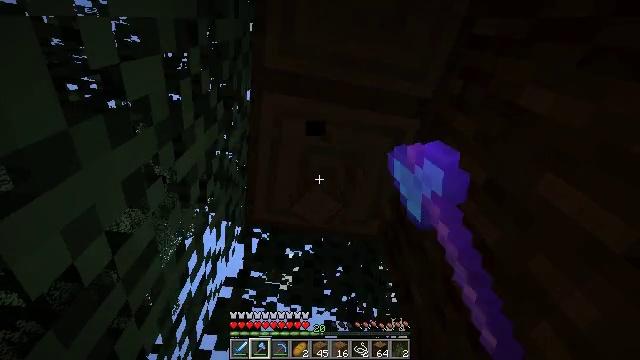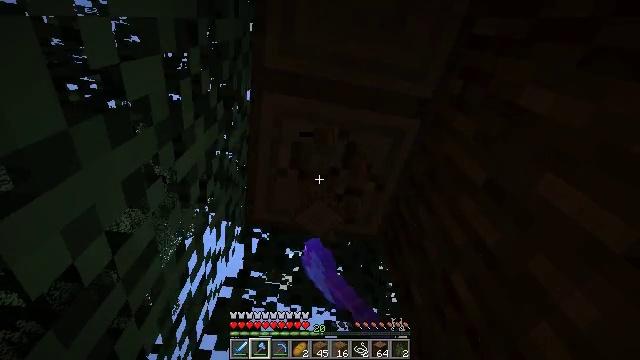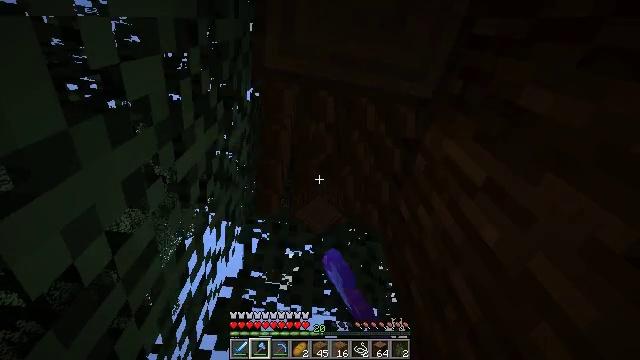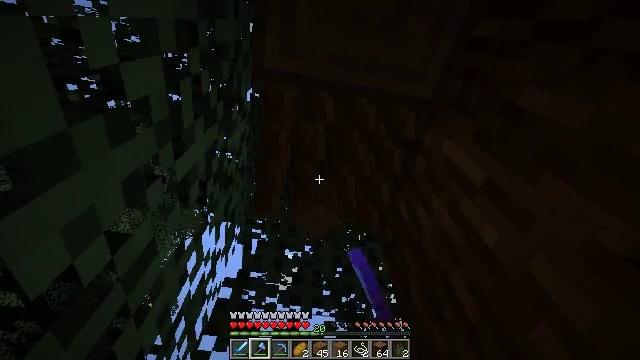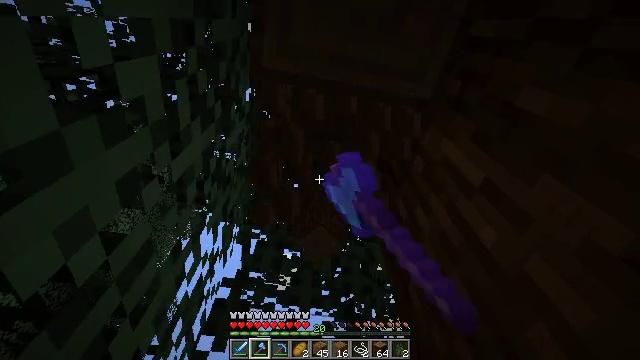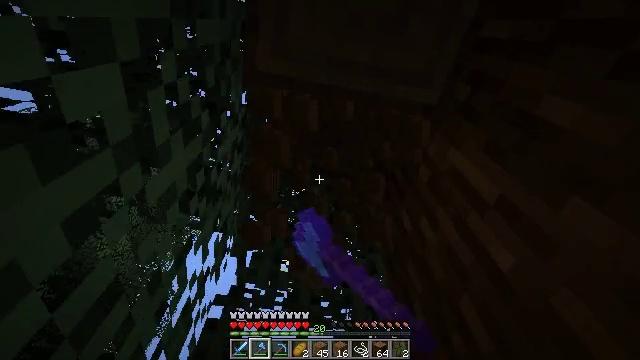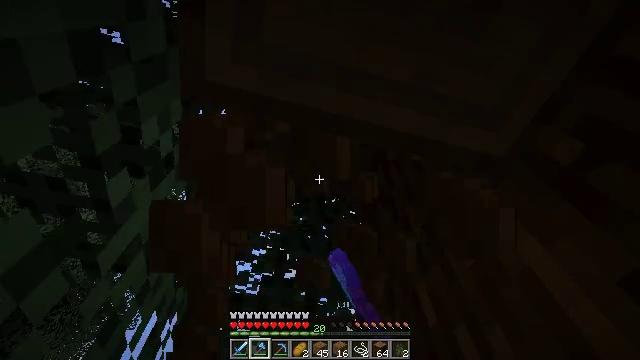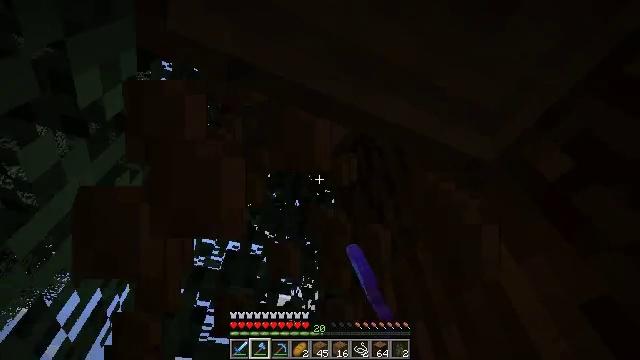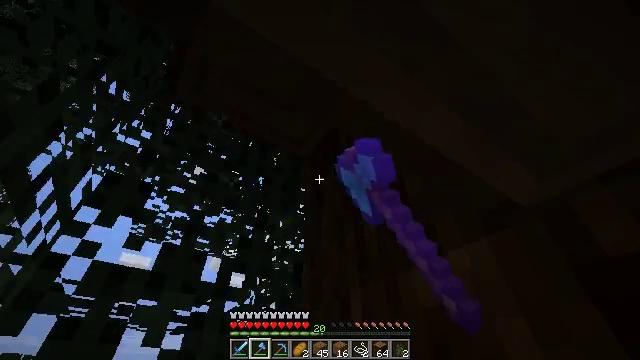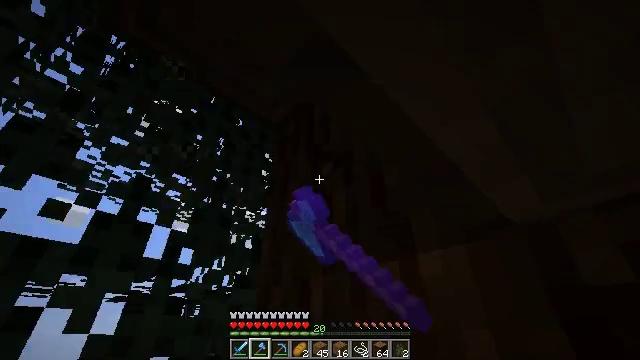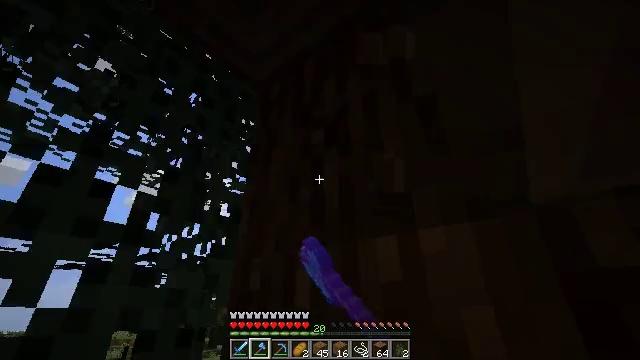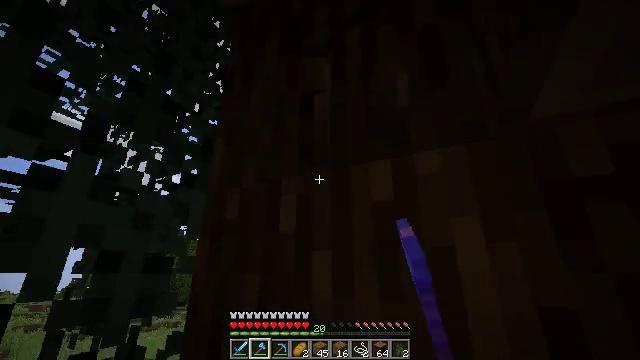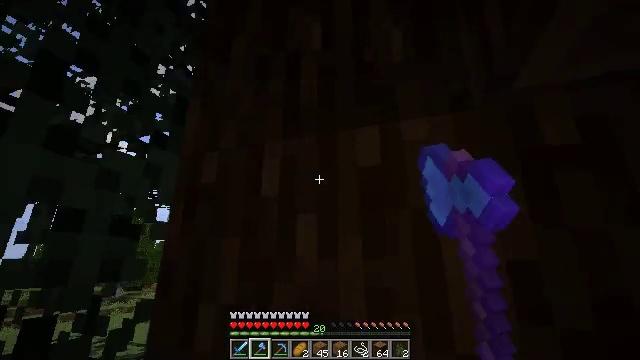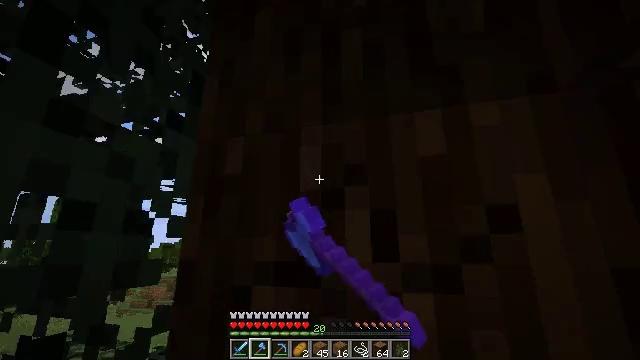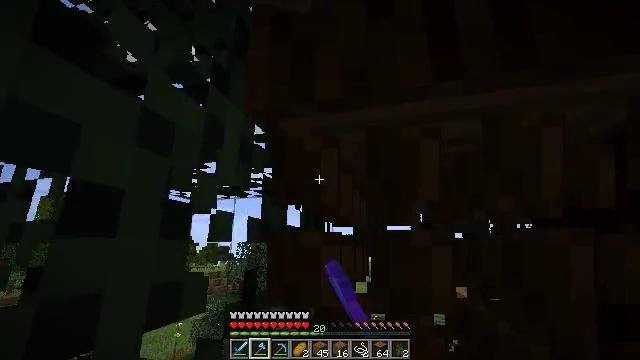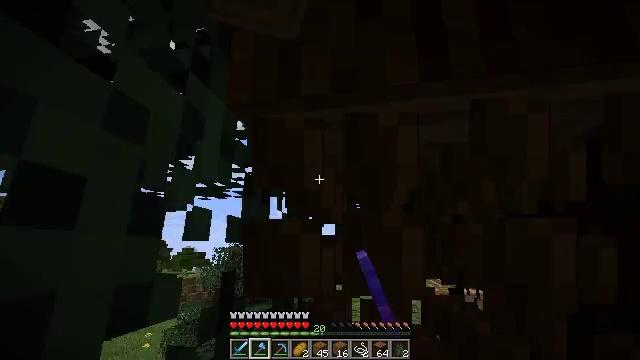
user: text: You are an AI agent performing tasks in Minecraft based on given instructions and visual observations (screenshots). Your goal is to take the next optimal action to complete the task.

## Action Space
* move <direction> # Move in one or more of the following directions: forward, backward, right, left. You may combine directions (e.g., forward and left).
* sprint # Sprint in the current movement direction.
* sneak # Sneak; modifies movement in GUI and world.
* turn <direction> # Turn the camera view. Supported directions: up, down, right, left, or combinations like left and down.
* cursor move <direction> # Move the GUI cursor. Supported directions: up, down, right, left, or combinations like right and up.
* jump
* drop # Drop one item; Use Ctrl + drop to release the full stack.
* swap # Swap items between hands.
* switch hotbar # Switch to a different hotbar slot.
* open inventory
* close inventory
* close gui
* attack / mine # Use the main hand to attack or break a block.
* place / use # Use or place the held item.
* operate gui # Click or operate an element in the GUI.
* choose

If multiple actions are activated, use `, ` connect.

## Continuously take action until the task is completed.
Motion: motion action
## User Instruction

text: Collect spruce log for building materials.
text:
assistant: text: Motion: attack / mine
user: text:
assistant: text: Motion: attack / mine
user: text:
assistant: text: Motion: attack / mine
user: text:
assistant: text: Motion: move forward, attack / mine
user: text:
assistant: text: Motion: move forward and move left, attack / mine, jump
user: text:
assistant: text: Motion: move forward and move left, turn right and down, attack / mine, jump
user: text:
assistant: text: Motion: move forward and move left, turn right and down, attack / mine, jump
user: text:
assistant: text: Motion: move forward and move left, turn right and down, attack / mine
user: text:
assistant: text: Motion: move forward and move left, turn right and down, attack / mine
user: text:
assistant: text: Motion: move forward and move left, turn right and down, attack / mine
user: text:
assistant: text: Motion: move forward and move left, turn right and down, attack / mine
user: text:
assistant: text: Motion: move forward and move left, turn right and down, attack / mine
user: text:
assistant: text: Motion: move forward and move left, turn right and down, attack / mine
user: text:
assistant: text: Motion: move forward and move left, turn right, attack / mine
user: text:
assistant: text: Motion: move left, turn right and up, attack / mine
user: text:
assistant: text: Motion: turn right and up, attack / mine
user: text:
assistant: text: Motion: turn right and up, attack / mine
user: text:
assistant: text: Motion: turn right and up, attack / mine
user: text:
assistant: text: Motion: turn right and up, attack / mine
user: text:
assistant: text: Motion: turn right and up, attack / mine
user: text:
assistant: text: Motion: turn right and up, attack / mine
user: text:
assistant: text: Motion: turn up, attack / mine
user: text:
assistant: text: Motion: turn up, attack / mine
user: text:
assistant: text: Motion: turn up, attack / mine
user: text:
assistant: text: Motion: turn up, attack / mine
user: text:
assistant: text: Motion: turn left and up, attack / mine
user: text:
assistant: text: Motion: turn up, attack / mine
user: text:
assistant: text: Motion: attack / mine
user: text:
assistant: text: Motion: attack / mine
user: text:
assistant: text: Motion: turn up, attack / mine